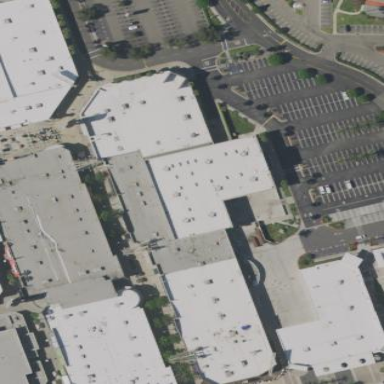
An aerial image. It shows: Retail building.